Interaction volume radius: 5 \u00c5
Interaction volume height: 30 \u00c5
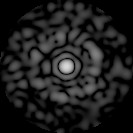
Disorder parameter: 0.8284